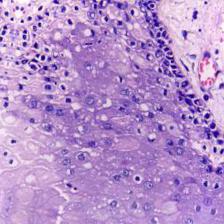
Diagnosis: OSCC